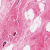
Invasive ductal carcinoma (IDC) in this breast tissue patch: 0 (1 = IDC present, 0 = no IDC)